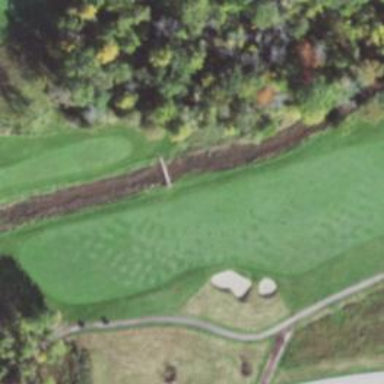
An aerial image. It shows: Footway bridge crossing over golf path.